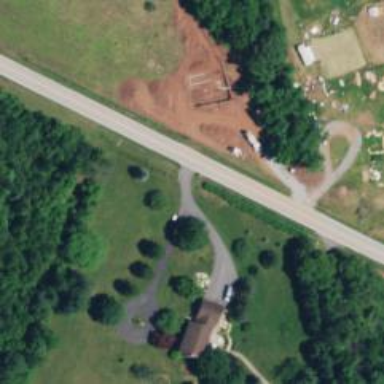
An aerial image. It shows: Driveway leading to service road.